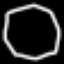
Label: octagon